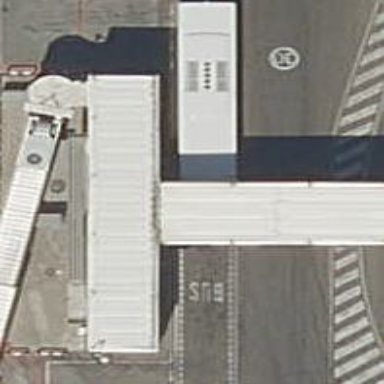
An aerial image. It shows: Airport gate.